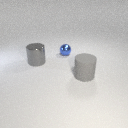
large gray rubber cylinder to the right of large gray metal cylinder